Question: Using Singularitygs 1.3.0 together Drupal Omega 4
I have some blocks laid out in a grid, each of which has a box-shadow applied. For some reason the box-shadow effect does not display at alpha or omega edges, adjacent to the wrapping container. Please see pictiure below.

I get the desired effect in Sassmeister <URL> and I am puzzled why this is not working with my theme.
What am I doing wrong?
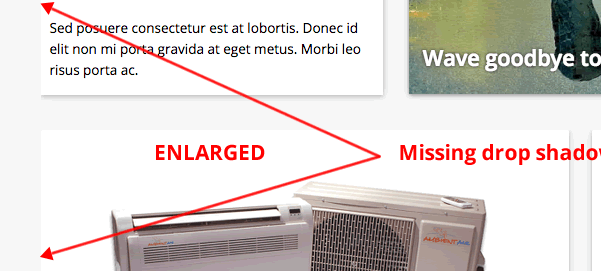
Answer: Probably because you've got 'overflow: hidden' on the container.
---
'@MrPaulDriver', the asker:
Thank you '@lolmaus' (once again). This turned out to be because I was using '@include clearfix' on the container. What was needed was '@pie-clearfix'. Documentation can be found here
<URL>